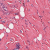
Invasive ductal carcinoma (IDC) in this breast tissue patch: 1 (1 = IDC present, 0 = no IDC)